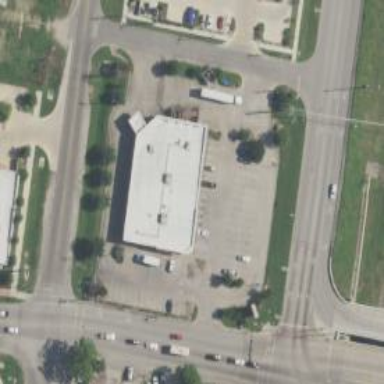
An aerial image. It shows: Pharmacy providing healthcare services.